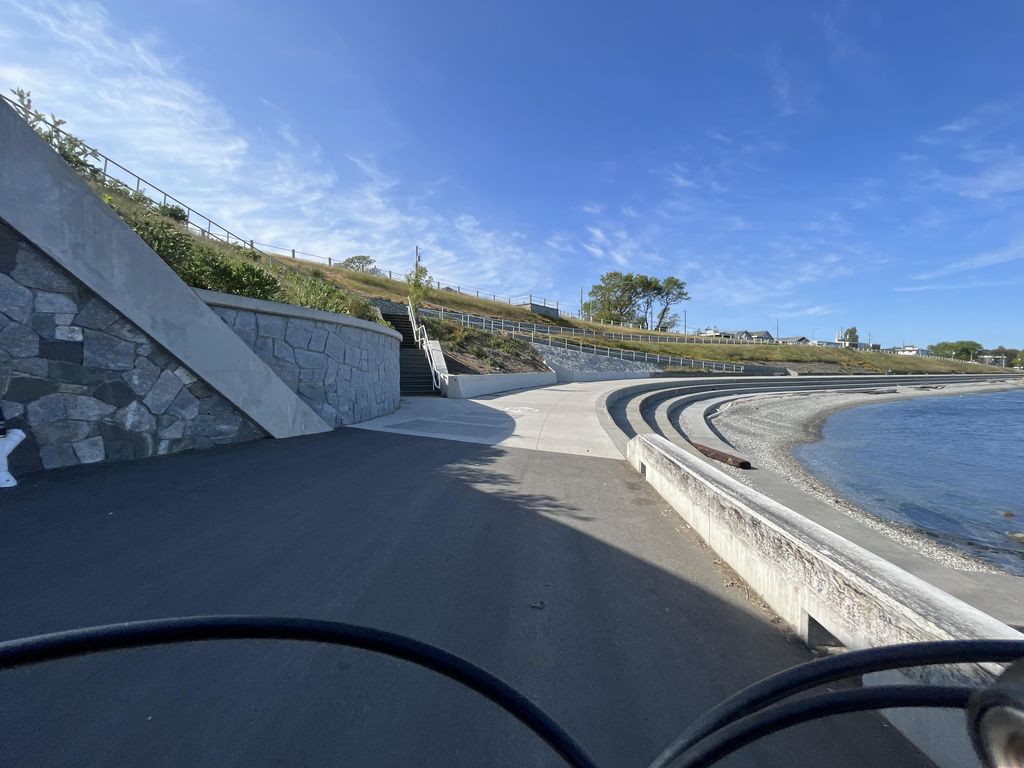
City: victoria